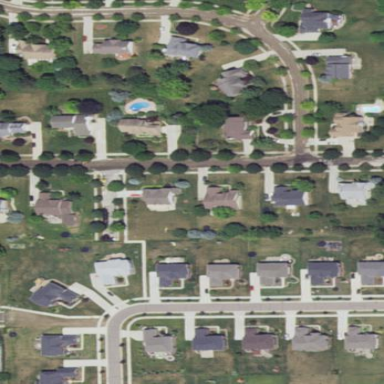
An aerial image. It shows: Residential road area.